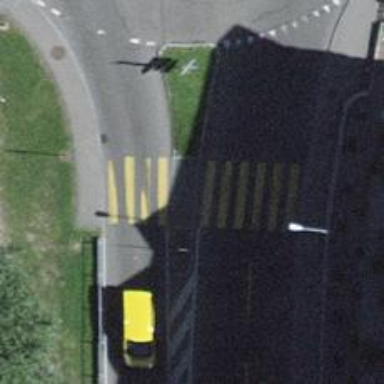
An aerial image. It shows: Uncontrolled zebra crossing with marked island on the road.